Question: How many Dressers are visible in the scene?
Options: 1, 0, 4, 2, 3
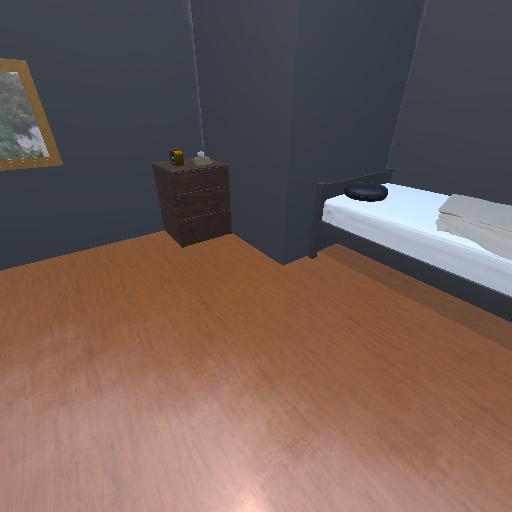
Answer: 1